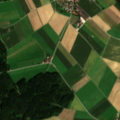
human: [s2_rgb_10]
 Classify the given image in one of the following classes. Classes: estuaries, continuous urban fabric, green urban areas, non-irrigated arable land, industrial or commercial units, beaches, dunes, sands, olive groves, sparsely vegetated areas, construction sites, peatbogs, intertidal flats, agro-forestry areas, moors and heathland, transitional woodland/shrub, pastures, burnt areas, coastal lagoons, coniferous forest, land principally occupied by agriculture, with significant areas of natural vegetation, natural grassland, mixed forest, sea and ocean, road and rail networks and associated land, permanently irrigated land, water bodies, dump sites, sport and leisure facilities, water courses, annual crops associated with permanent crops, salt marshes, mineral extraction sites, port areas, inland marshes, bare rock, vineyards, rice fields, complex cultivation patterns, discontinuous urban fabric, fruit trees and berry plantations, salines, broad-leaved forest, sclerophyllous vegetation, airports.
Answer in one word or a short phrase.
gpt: non-irrigated arable land, coniferous forest, mixed forest